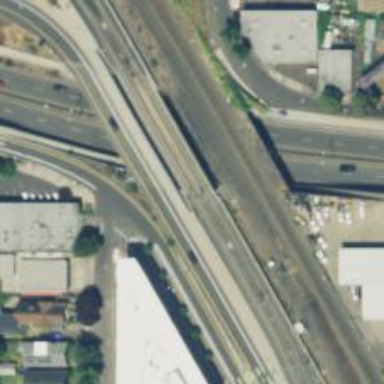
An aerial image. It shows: Bridge for light rail electrified with contact line.